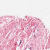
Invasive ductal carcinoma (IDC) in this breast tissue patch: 0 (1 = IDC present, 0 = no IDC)